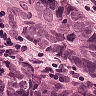
Metastatic tissue present: yes